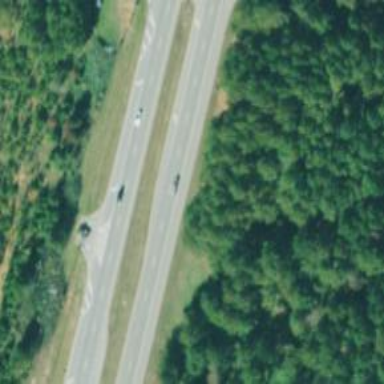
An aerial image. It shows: Expressway with asphalt surface and classified as primary highway.